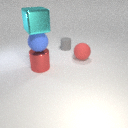
small gray rubber cylinder behind large red rubber sphere